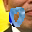
Label: 0